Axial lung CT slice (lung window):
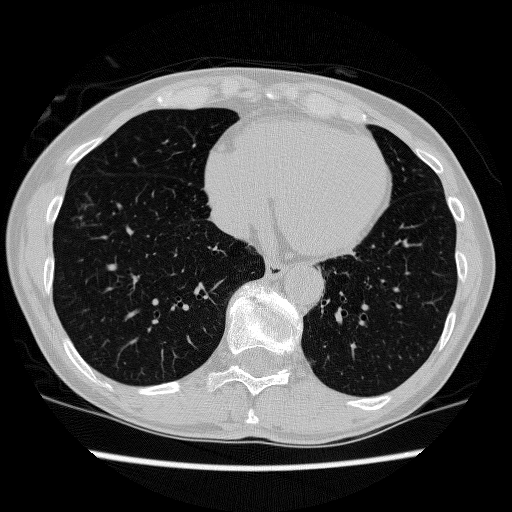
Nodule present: no